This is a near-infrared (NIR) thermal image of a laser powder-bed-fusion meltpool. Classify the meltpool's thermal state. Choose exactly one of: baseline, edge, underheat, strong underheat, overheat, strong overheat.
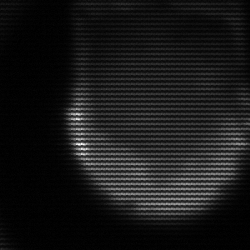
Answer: edge